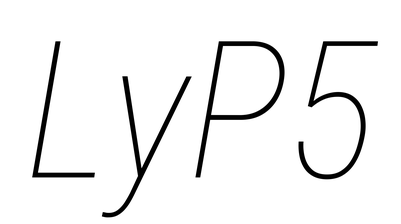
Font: Roboto-Italic_Condensed_Thin_Italic